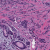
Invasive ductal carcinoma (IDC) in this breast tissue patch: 0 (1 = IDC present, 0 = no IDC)